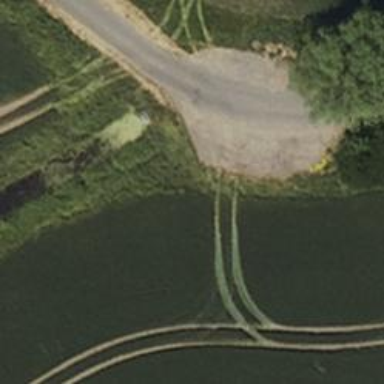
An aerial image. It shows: Passing place on the road.